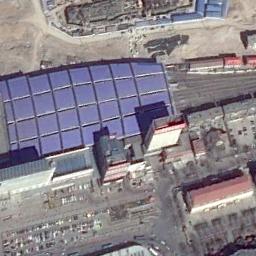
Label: railway_station